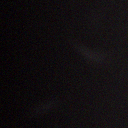
Screen state: off